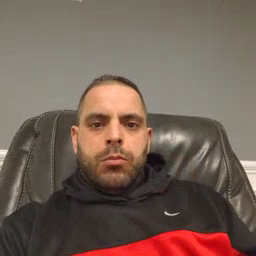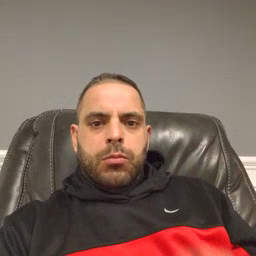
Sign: taste